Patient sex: F
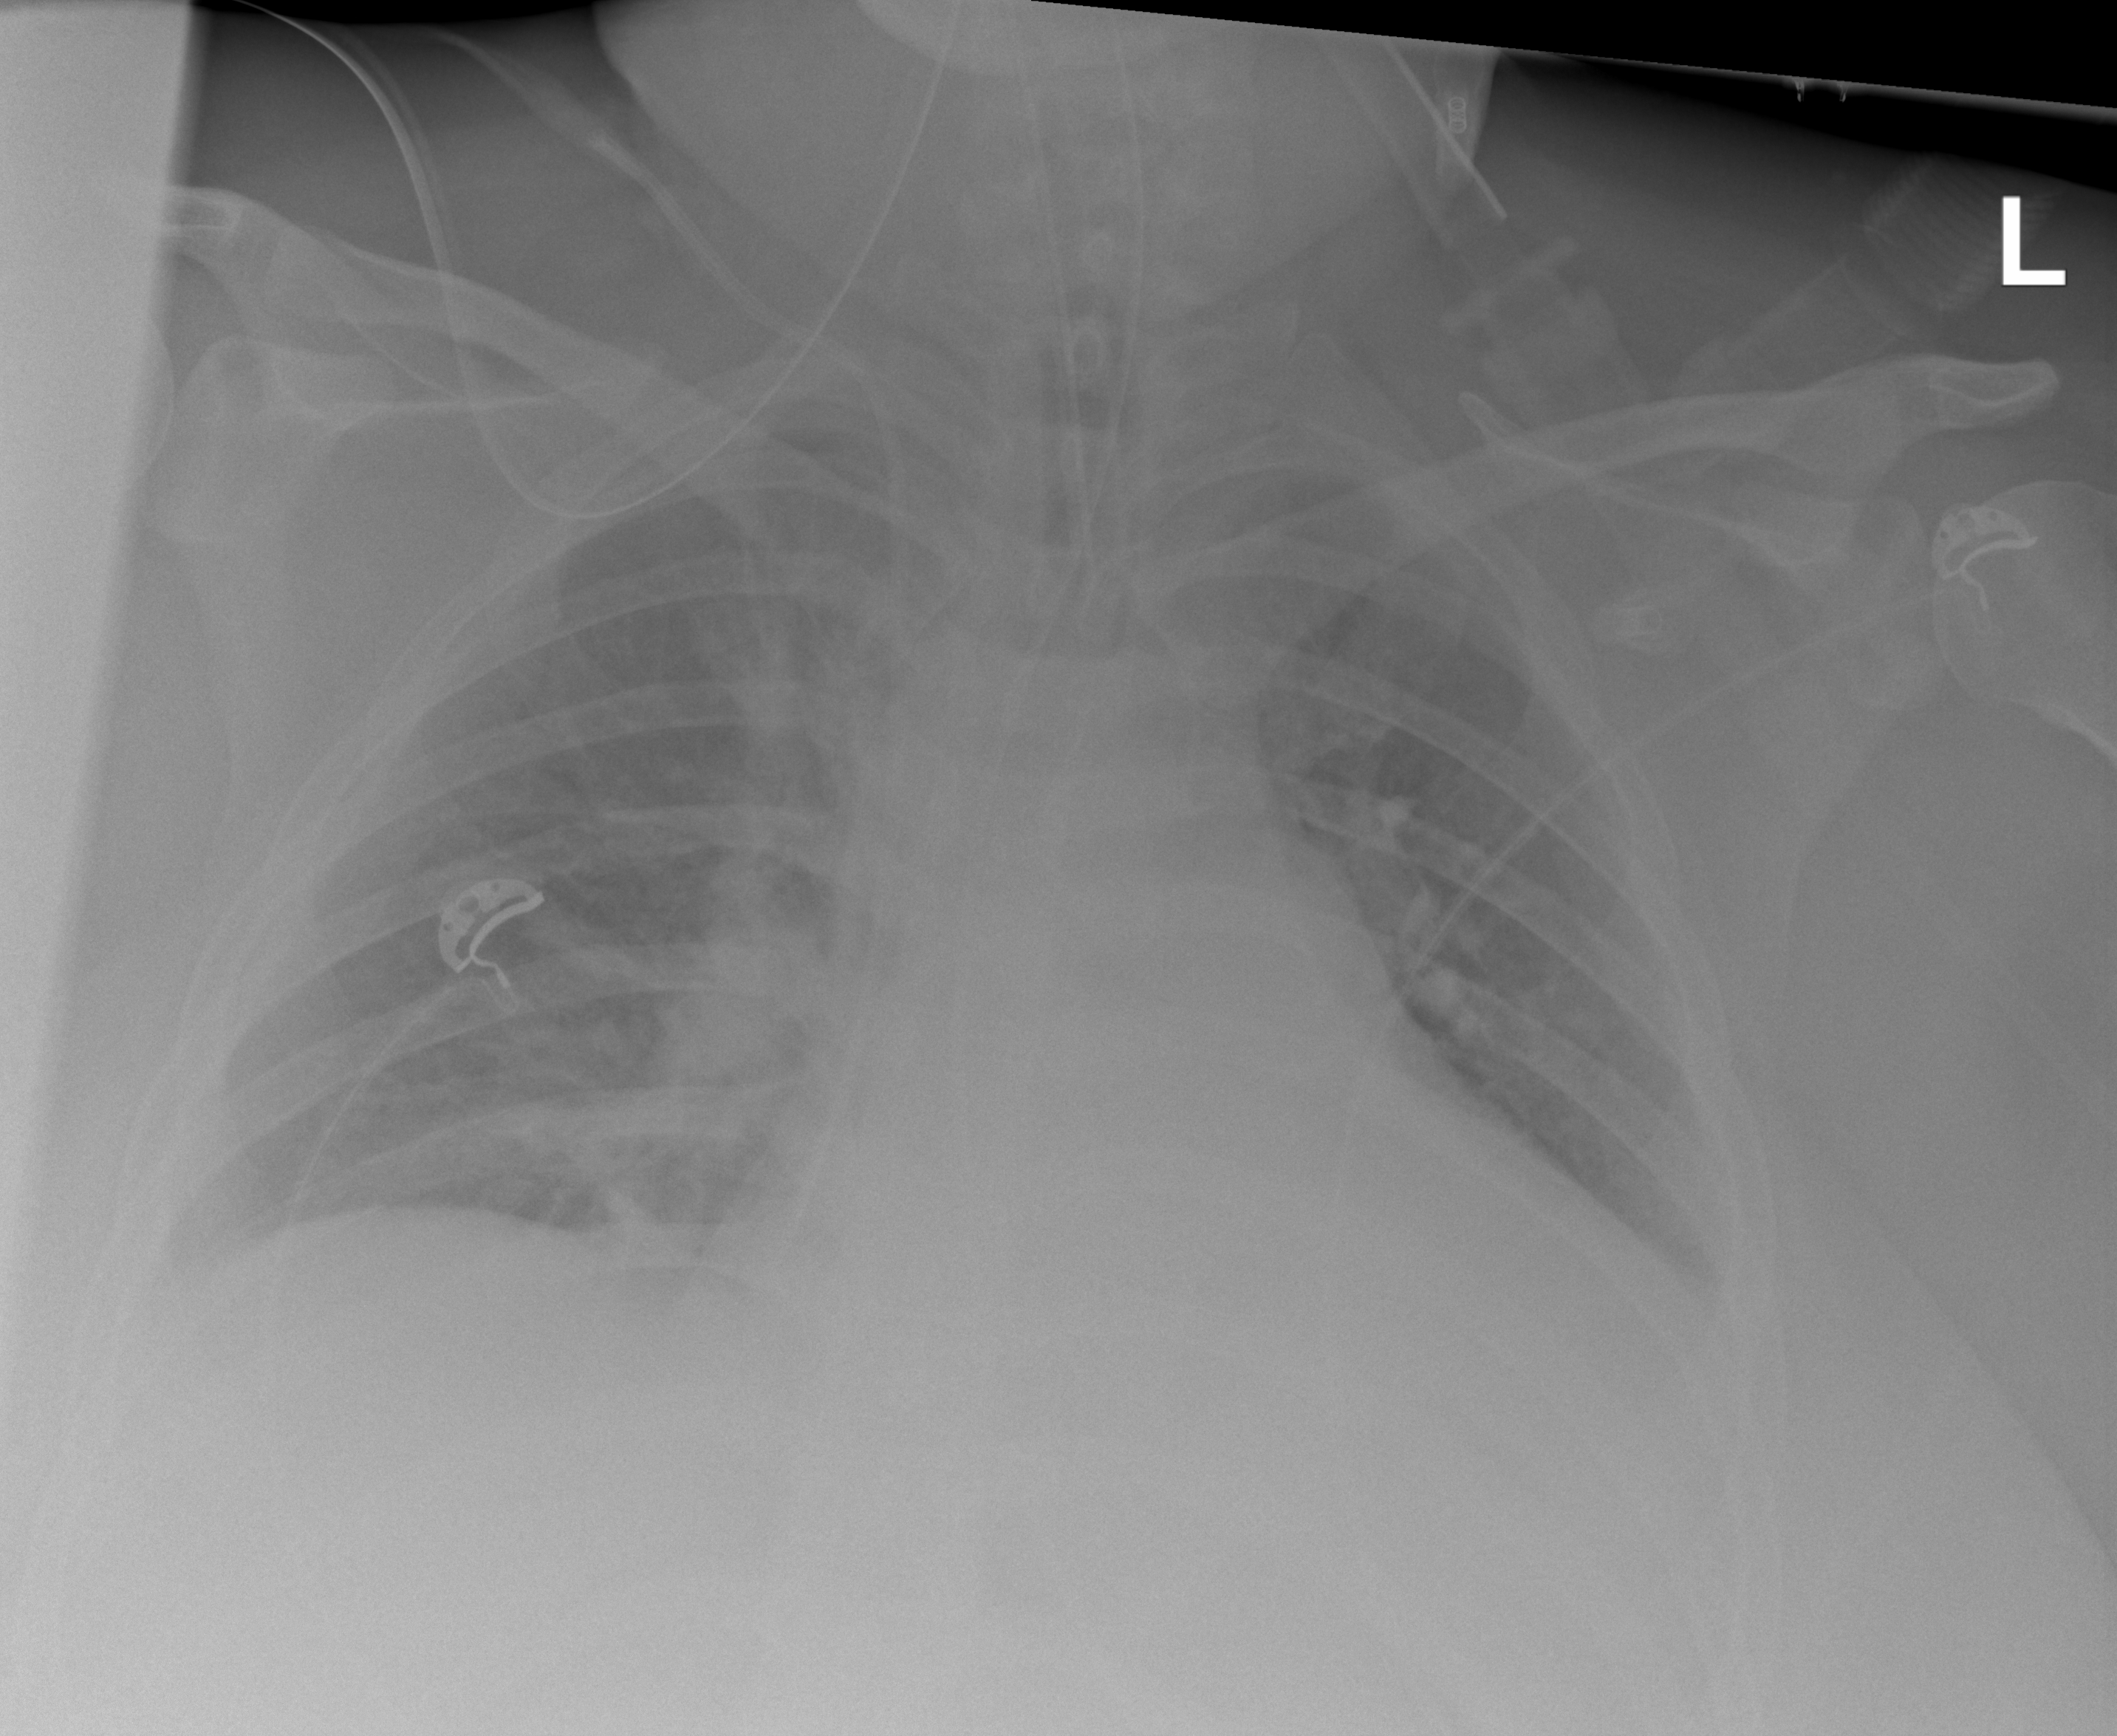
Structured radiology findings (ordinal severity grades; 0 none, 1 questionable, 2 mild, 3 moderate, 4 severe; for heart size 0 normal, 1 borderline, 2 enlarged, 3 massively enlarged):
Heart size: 3
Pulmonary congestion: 2
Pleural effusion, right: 2
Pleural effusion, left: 2
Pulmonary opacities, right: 2
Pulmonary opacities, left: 0
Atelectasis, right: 2
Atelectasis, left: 2